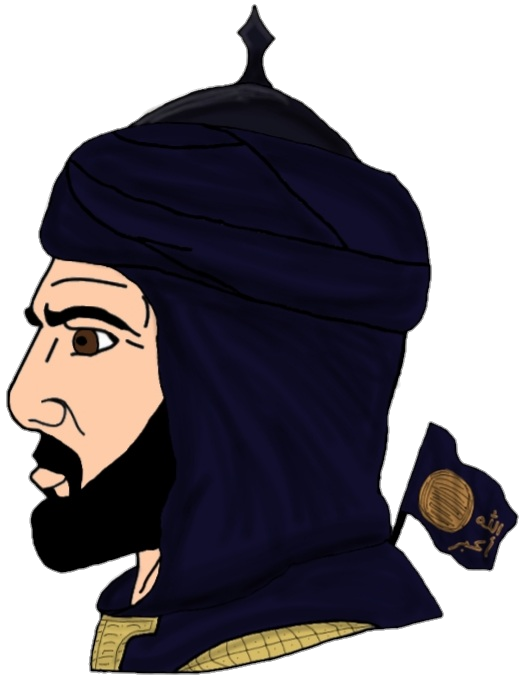
Label: 4_Yes_Chad